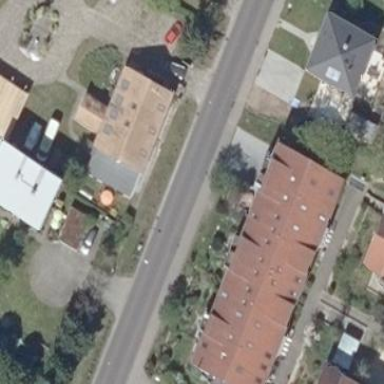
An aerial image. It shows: Image showing building with apartments.